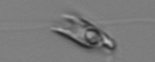
Label: Chrysochromulina_lanceolata